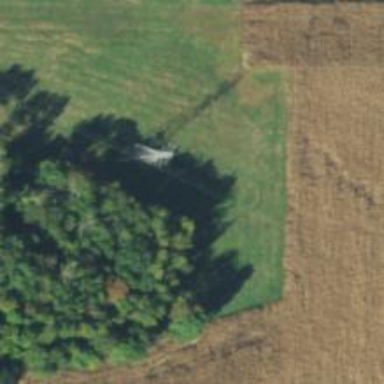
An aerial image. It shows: Lattice structure tower used for power distribution.